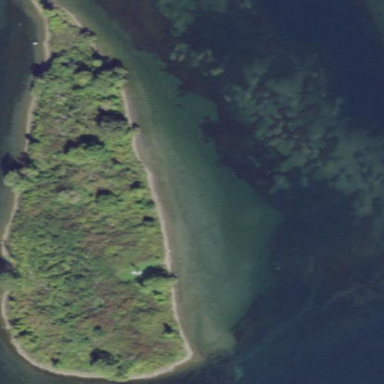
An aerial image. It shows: Islet covered with scrub vegetation.